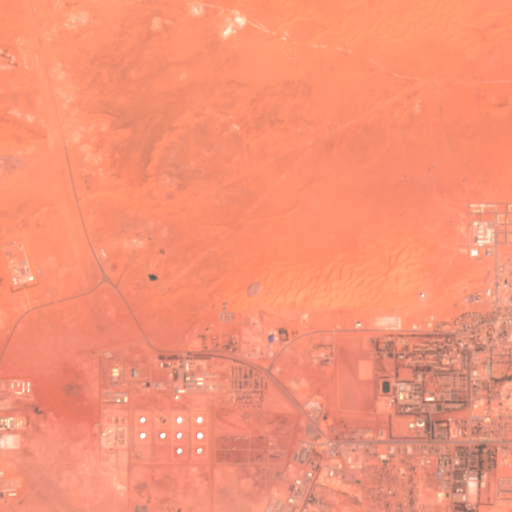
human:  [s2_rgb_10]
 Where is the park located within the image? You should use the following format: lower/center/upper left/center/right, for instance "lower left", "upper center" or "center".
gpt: The park is located in the lower right of the image.
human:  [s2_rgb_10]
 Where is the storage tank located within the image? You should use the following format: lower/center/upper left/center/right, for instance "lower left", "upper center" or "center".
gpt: The storage tank is located in the lower left of the image.
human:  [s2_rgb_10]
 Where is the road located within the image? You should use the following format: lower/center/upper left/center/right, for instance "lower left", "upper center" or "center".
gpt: There is no road in the image.